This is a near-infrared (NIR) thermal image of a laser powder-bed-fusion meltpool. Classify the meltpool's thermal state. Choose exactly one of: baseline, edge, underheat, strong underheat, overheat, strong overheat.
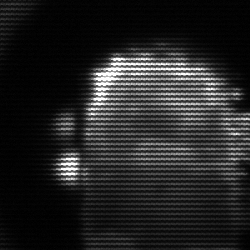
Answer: baseline